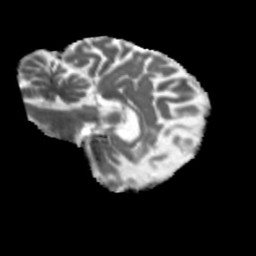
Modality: MD
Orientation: sagittal
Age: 75
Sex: male
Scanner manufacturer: siemens
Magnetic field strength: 3 T
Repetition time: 5.47 s
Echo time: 0.0854 s